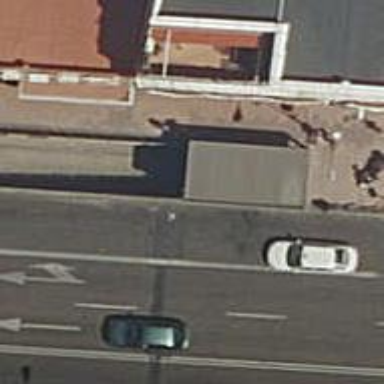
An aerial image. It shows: Parking entrance with concrete surface.